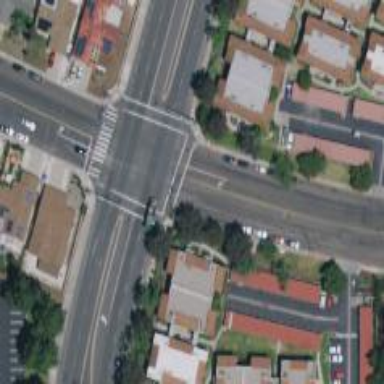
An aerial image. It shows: Tertiary road with separate sidewalk.